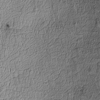
Label: not_dusty